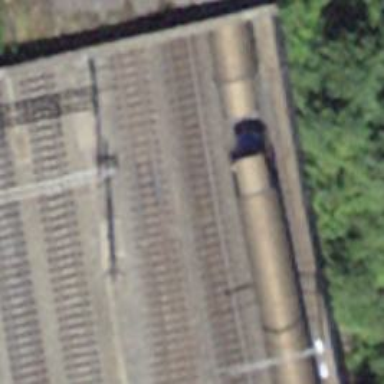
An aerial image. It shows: Railway track with electrified contact lines. This is siding track.